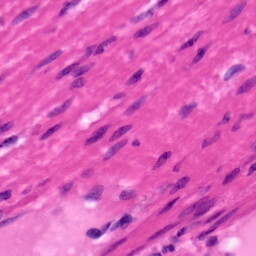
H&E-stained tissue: Pancreatic